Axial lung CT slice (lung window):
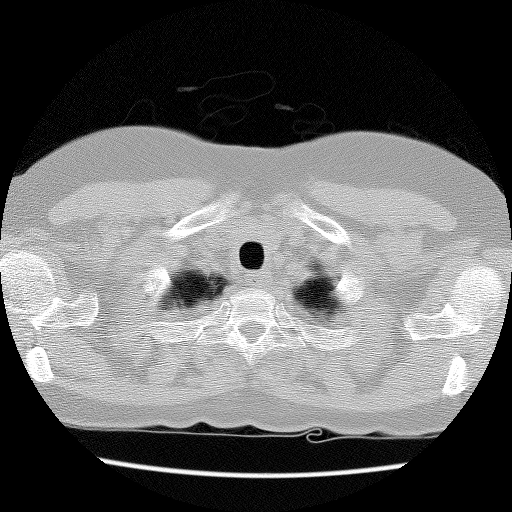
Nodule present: no